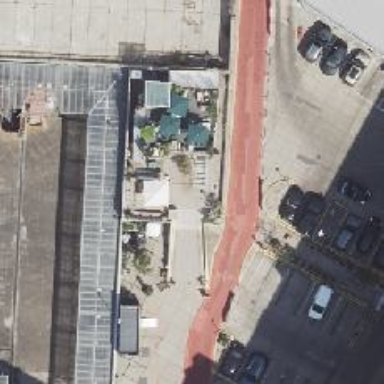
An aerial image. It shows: Footway.